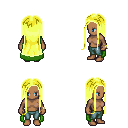
a pixel art fantasy rpg character, female body template, human, dark skin, green cape, teal pants, gold extra-long hairstyle, bracelets, four views (front, back, left, right), 2x2 character sprite sheet, small pixel art, hard edges, no anti-aliasing